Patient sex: F
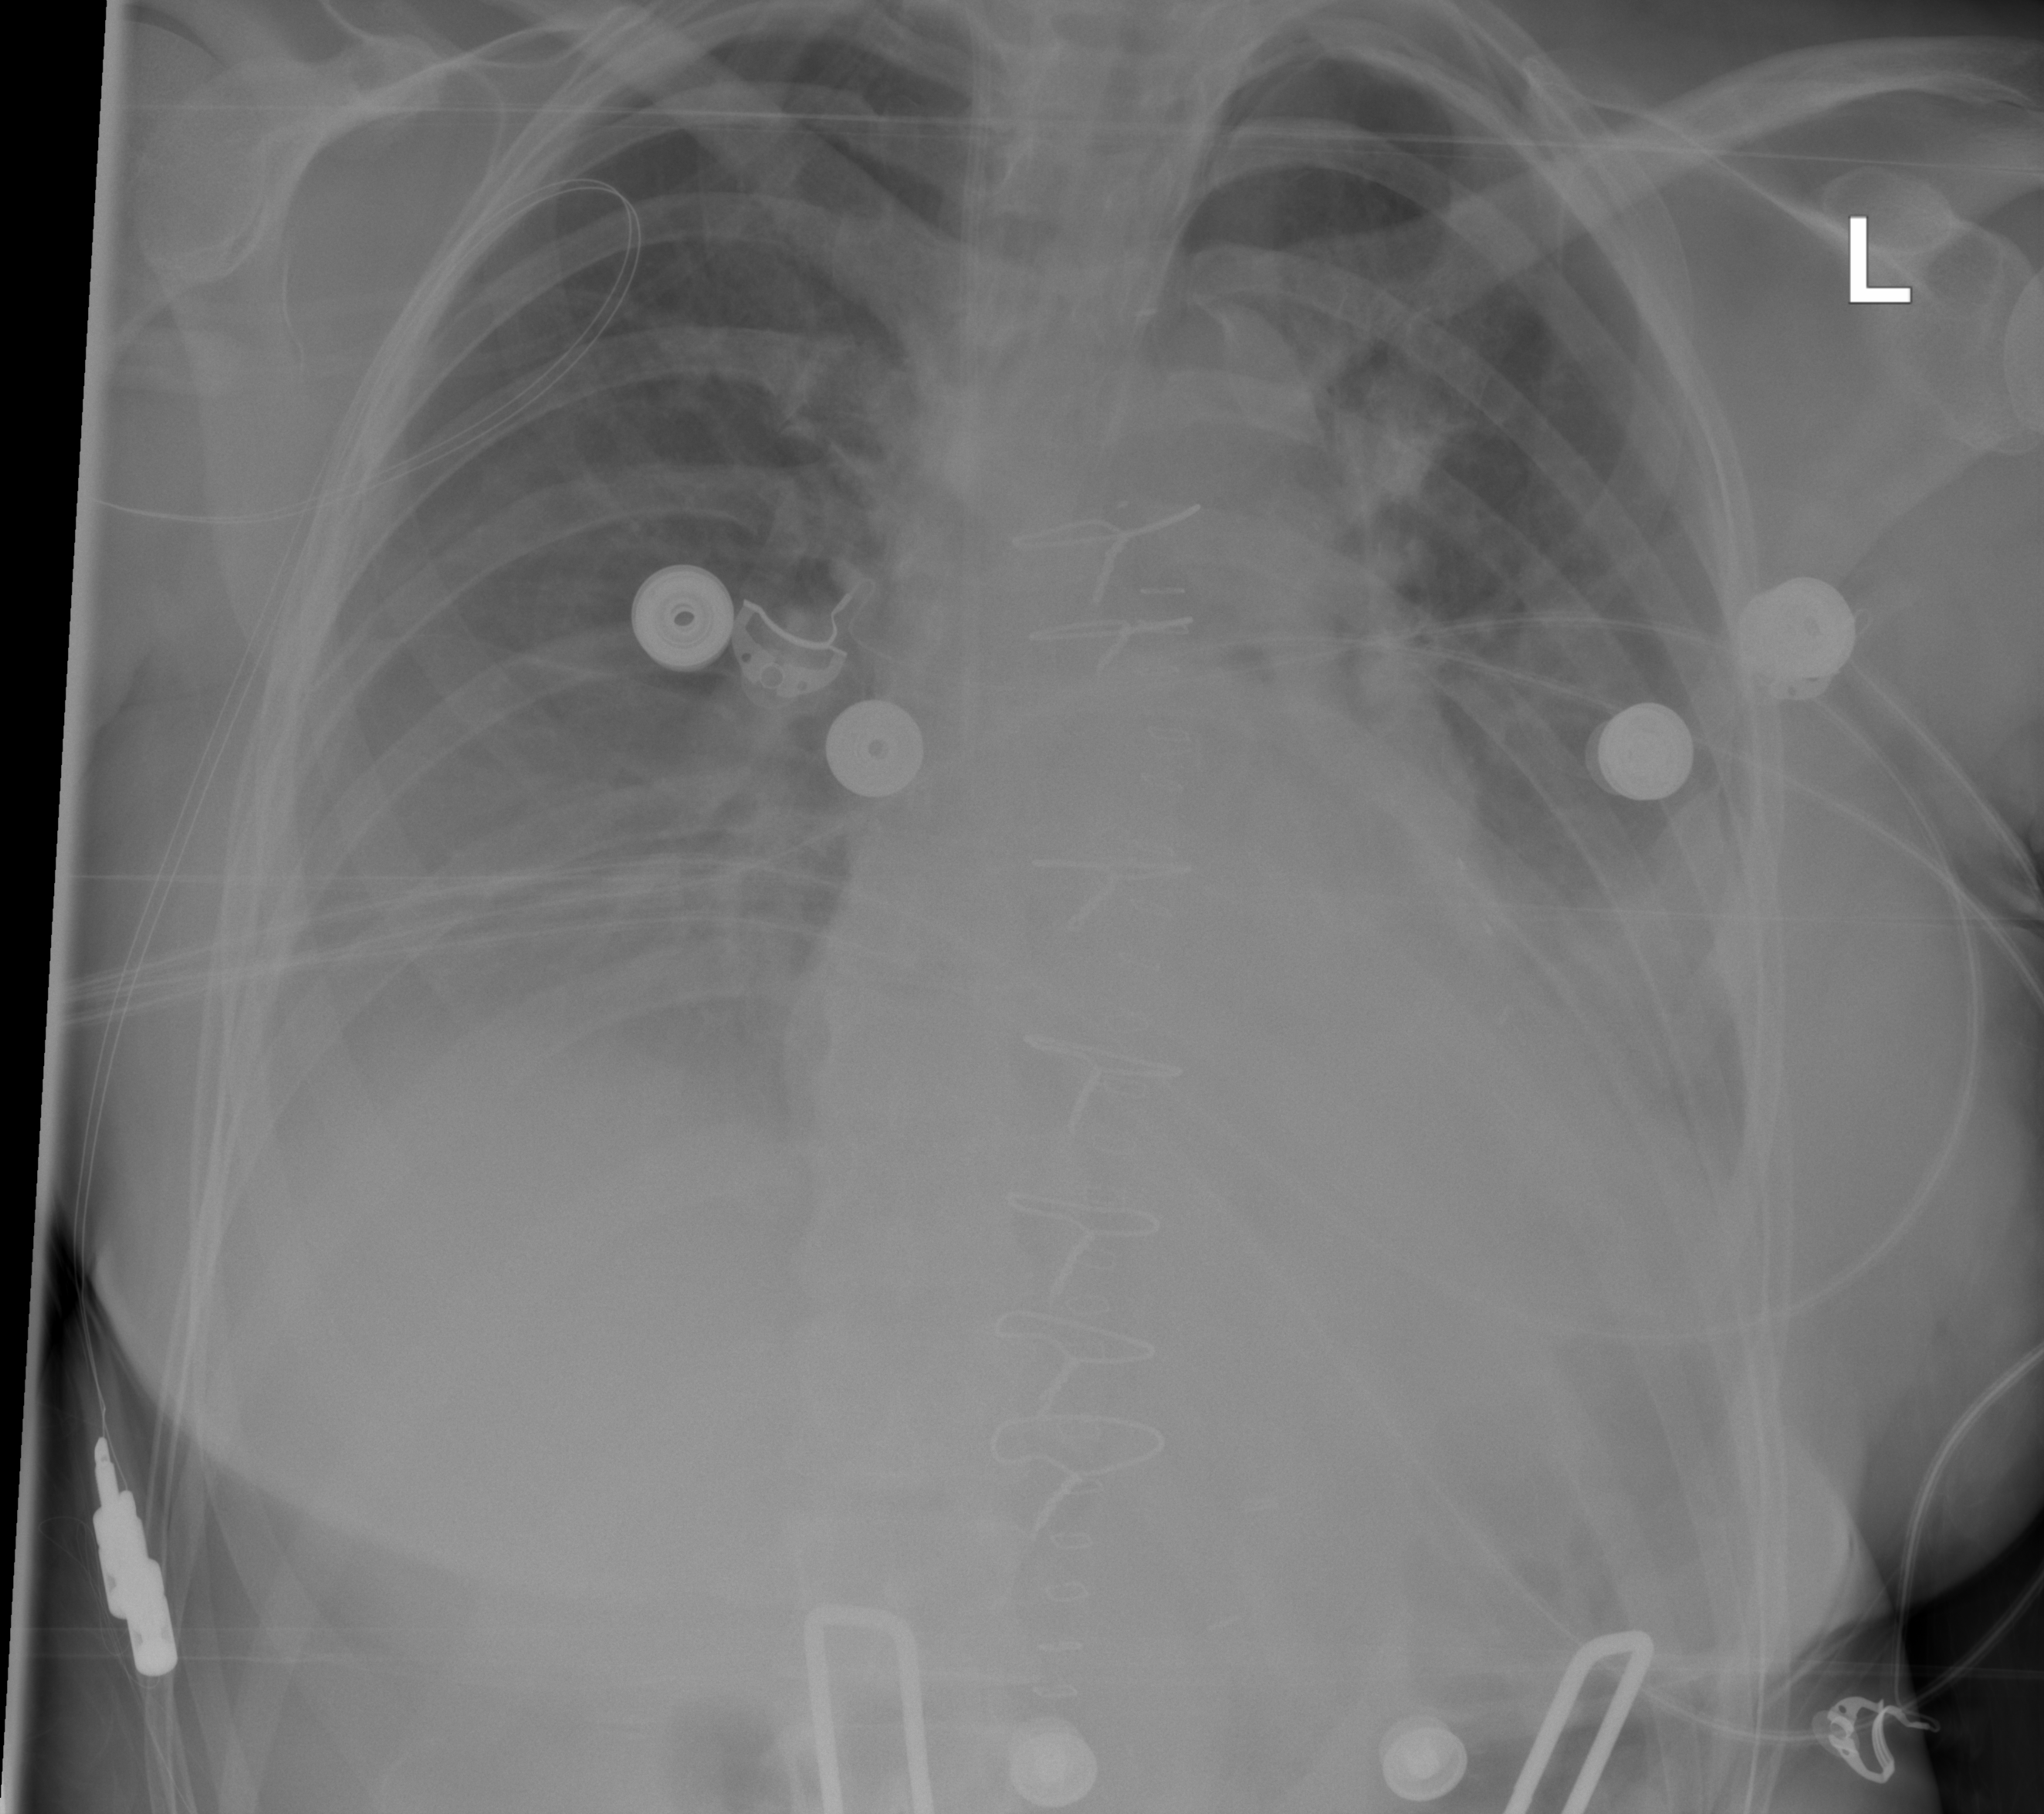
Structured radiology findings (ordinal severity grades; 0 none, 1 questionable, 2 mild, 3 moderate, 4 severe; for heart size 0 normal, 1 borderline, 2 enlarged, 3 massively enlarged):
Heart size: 0
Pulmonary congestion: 0
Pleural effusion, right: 0
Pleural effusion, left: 2
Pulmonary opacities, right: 0
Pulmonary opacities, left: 0
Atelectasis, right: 2
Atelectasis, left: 2